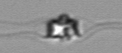
Label: Chaetoceros_didymus